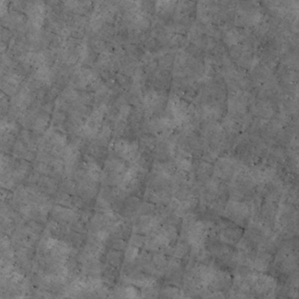
Label: non_frost